Question: I have a google sheet which I want my colleague to fill the data manually to cross-check whether there is any difference in the system and the manual notes.
I have the data from the system in the second sheet of the same google sheet. I want the rest of the columns to auto-populate when my colleague enters a value(a column in both sheets - SKU) in a particular column.
Attached the image of the system data which I think of comparing(Lookup), SO my idea is to fill the category name & category ID when my colleague type the SKU in the sheet.
Can anyone help me with this or suggest me what to do? What all I have to do for this?
<URL>
<URL>

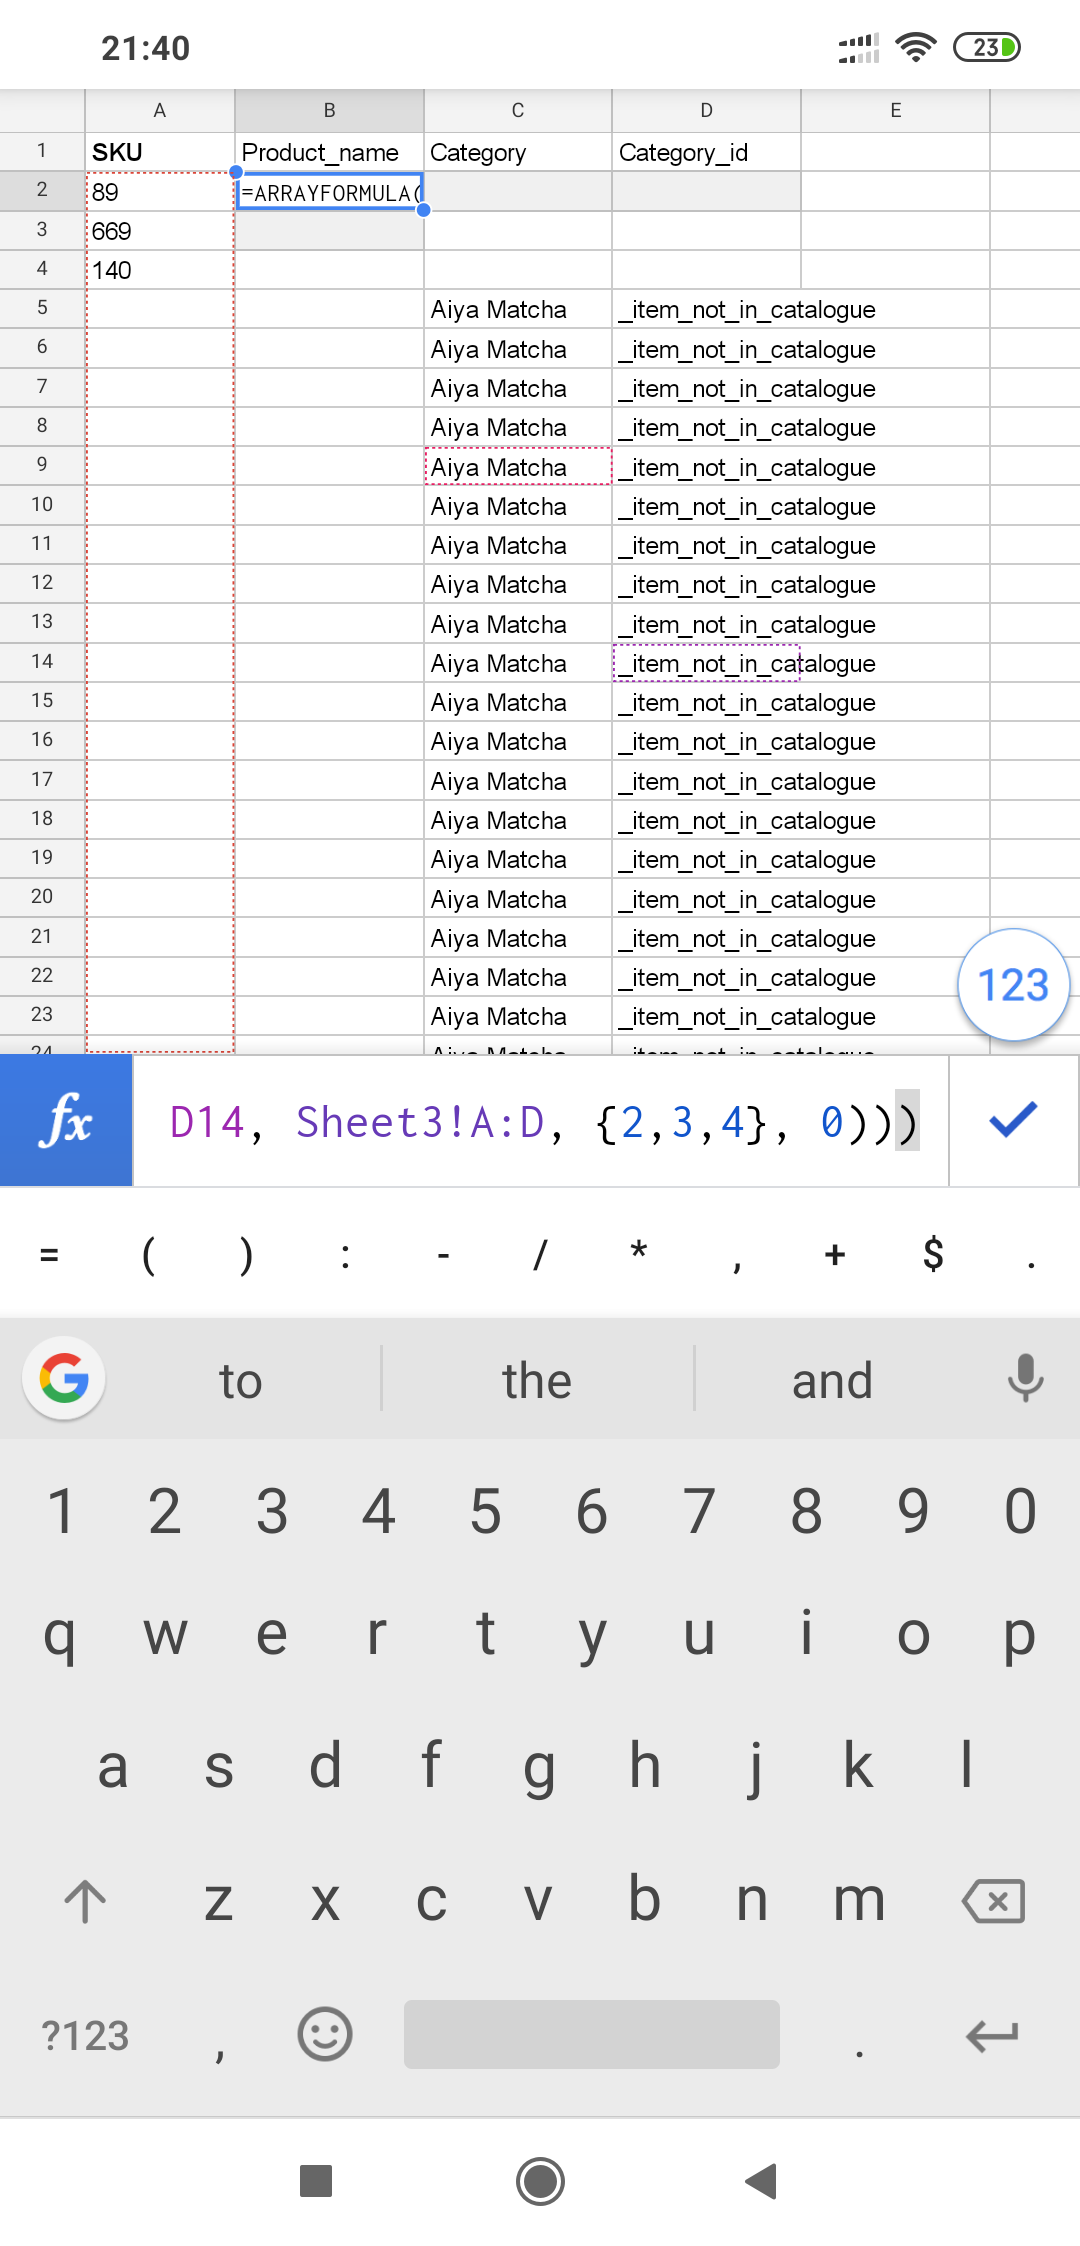
Answer: delete everything in range
paste in cell:
'''
=ARRAYFORMULA(IF(A2:A<>"", IFERROR(VLOOKUP(A2:A, Sheet3!A:D, {2,3,4}, 0)), ))
'''
<URL>